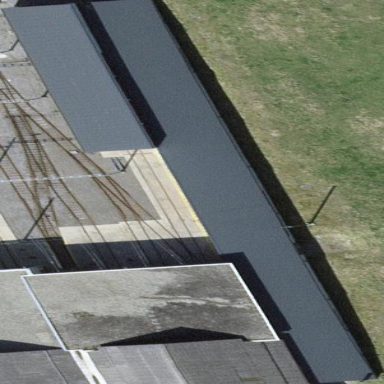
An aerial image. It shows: Building used as railway workshop.